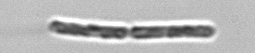
Label: Dactyliosolen_fragilissimus